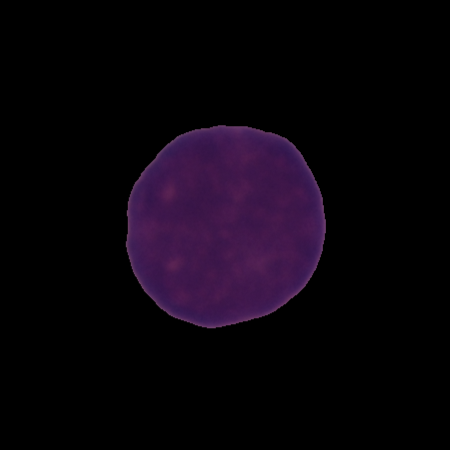
Label: healthy